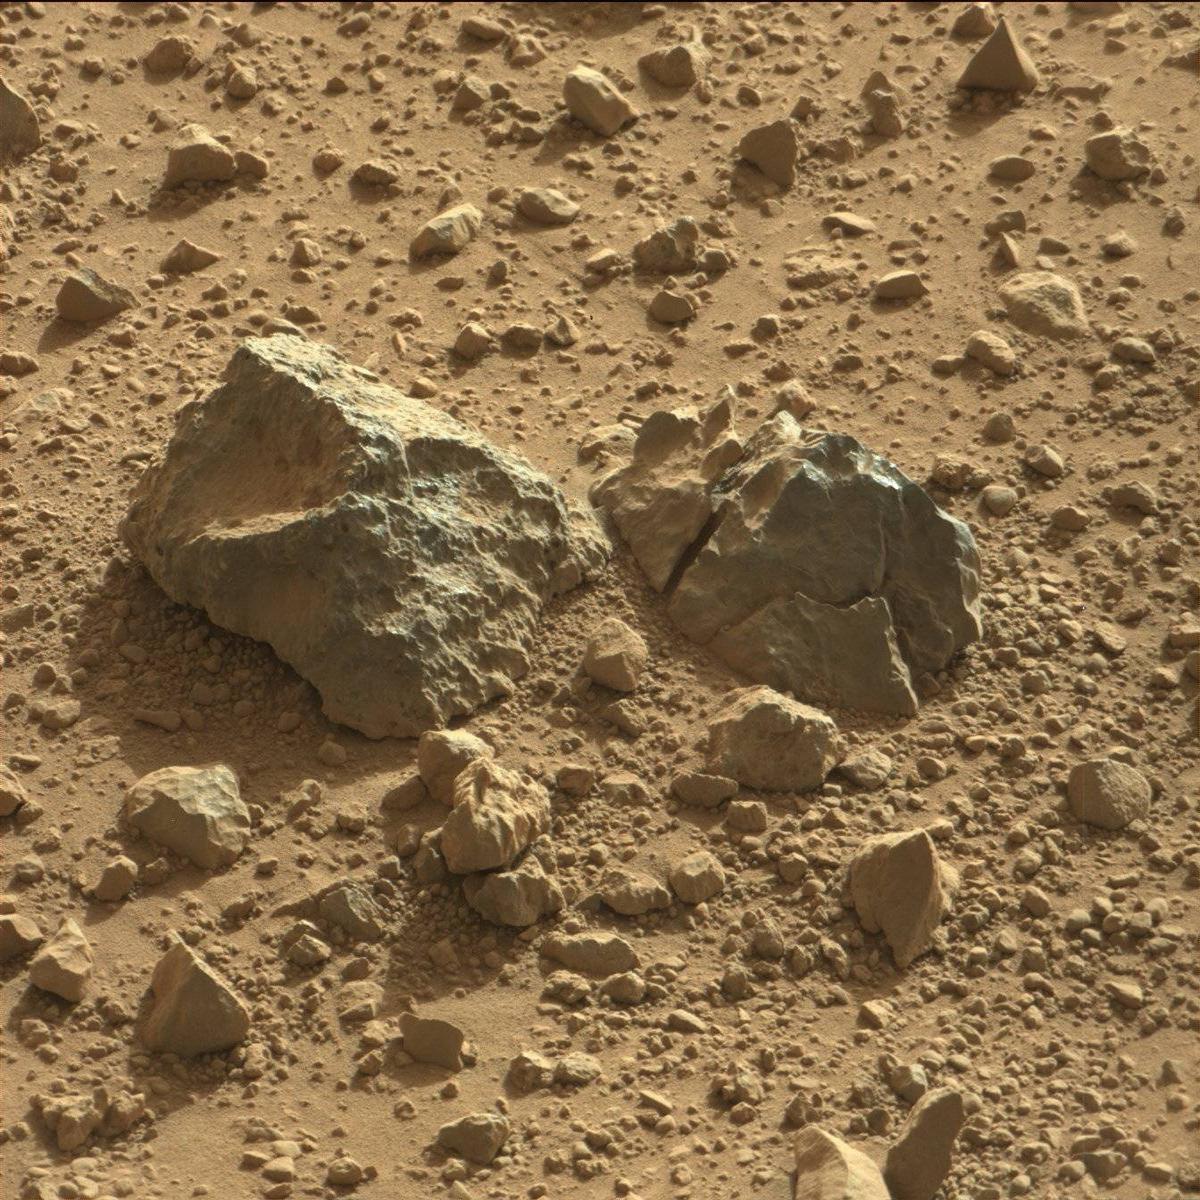
Terrain classes present: Bedrock, Rock, Sand / Soil